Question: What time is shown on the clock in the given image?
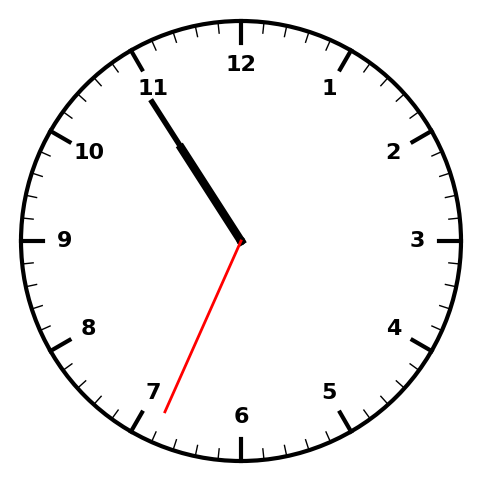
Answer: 10:54:34